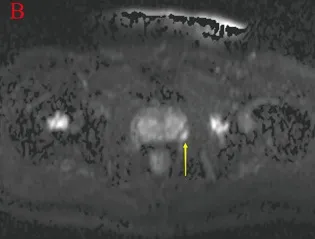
Suspicious primary focus at 4 points in the left lobe of the prostate gland (yellow arrow) (A, B).
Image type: radiology (mri)